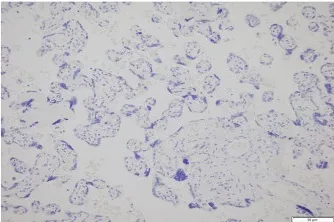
The histopathology and immunohistochemistry (IHC) of metastatic tumor tissues of this patient. (D) The negative control of the IHC of PD-L1 expression (200x).
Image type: pathology (immunostaining)